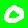
Digit: 0